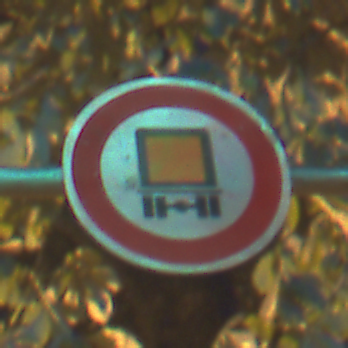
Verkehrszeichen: VerbotKennzeichnungspflichtigeKraftfahrzeugeGefaehrlicheGueter
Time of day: Night
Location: Outdoor (Urban)
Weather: PartlyCloudy
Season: NotSpecified
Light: Artificial